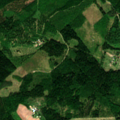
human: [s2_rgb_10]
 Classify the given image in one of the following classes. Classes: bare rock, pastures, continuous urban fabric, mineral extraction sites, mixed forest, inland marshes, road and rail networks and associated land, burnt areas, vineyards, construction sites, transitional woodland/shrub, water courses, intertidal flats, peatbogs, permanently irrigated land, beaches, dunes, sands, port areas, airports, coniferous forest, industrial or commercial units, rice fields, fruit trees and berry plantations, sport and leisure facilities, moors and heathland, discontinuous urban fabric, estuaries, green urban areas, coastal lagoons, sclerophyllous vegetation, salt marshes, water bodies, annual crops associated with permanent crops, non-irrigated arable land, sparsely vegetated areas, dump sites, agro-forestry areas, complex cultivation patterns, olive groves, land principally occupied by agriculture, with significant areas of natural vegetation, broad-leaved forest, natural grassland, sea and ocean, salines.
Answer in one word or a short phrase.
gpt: broad-leaved forest, coniferous forest, mixed forest